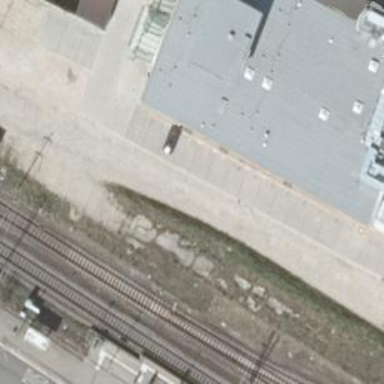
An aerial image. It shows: Industrial building with flat roof.